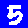
Digit: 5